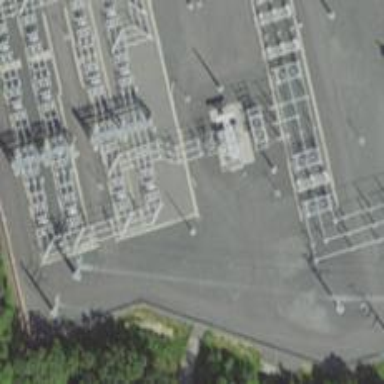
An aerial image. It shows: Switch used for power control.